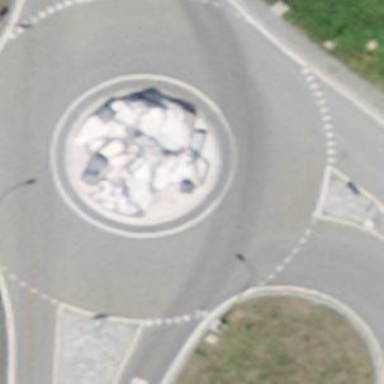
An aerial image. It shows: Secondary road with asphalt surface leading to roundabout.